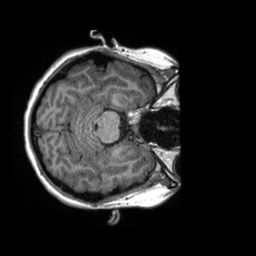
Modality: T1w
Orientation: axial
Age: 19
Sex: female
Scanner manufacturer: siemens
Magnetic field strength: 3 T
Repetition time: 2.3 s
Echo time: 0.00288 s